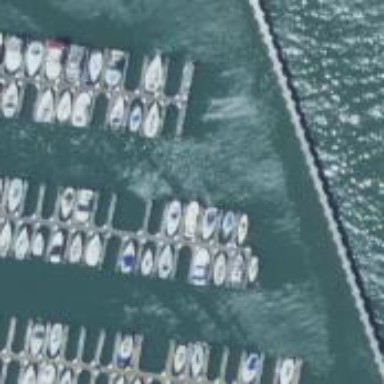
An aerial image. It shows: Man-made pier.